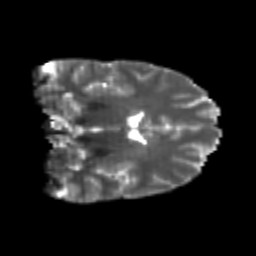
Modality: T2w
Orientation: coronal
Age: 22
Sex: male
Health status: healthy
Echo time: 0.074 s